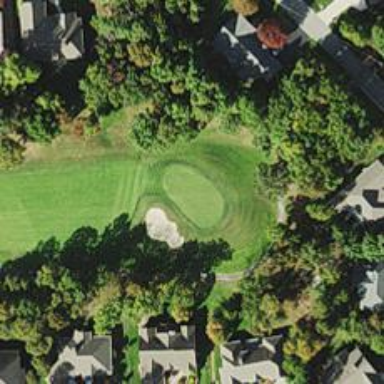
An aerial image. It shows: Golf hole.